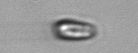
Label: Chrysochromulina